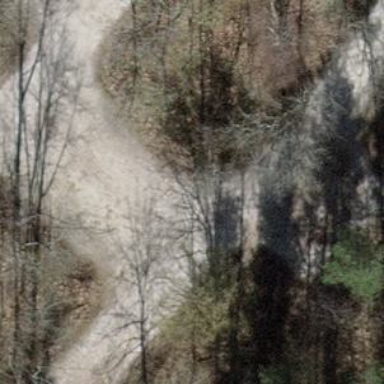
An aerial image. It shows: Track with grade 2 gravel surface.